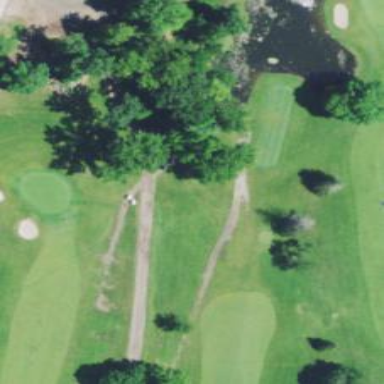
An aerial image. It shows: Pathway for golfing.